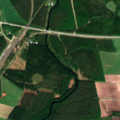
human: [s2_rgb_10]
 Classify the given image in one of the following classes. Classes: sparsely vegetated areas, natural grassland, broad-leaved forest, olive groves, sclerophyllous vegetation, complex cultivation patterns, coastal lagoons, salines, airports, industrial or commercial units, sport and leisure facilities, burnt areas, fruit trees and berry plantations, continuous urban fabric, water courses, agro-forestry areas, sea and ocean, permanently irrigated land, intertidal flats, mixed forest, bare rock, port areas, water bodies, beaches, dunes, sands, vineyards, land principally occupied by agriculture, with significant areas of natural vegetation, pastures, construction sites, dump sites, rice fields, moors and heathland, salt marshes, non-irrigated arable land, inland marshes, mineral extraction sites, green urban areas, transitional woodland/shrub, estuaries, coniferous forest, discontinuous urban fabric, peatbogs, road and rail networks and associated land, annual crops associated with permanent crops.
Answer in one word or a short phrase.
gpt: non-irrigated arable land, land principally occupied by agriculture, with significant areas of natural vegetation, coniferous forest, mixed forest